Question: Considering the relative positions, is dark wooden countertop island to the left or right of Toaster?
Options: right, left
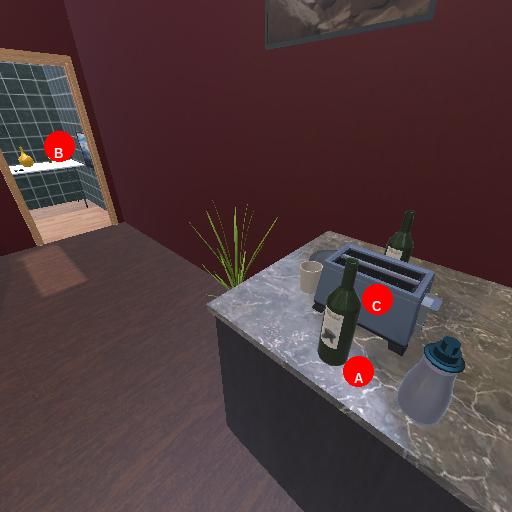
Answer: right